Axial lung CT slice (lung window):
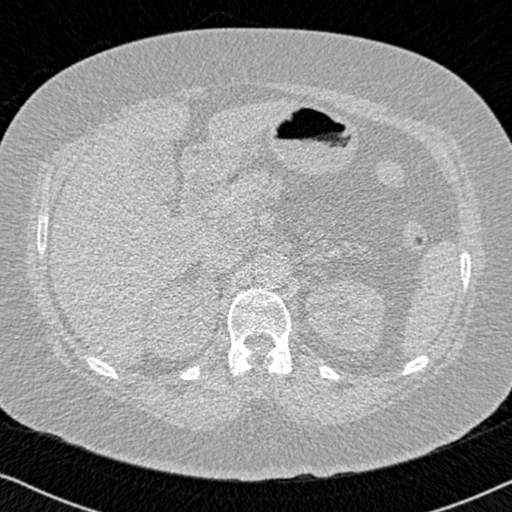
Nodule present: no